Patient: sex M, age 61
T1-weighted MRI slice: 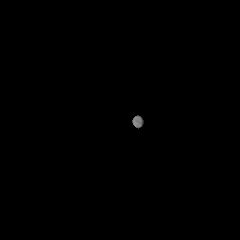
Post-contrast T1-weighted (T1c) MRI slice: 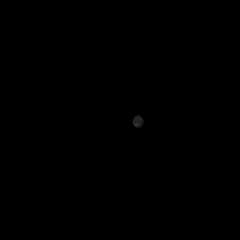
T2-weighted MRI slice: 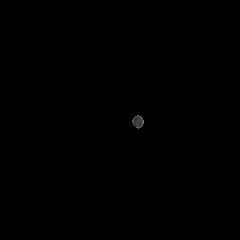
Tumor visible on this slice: no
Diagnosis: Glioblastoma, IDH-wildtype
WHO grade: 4